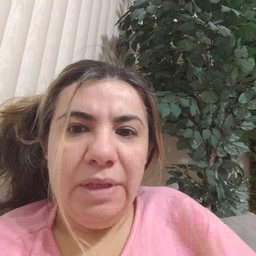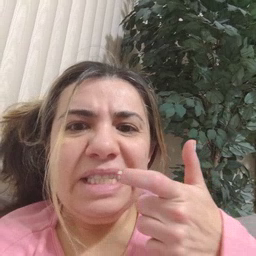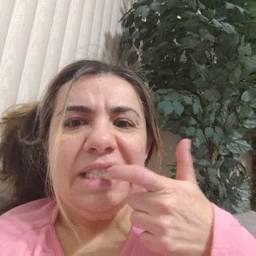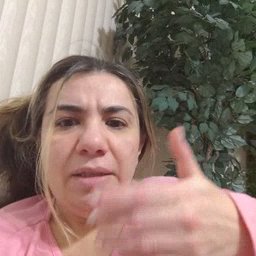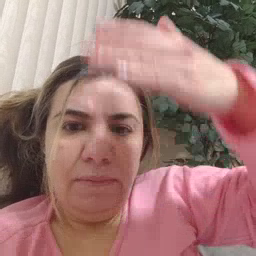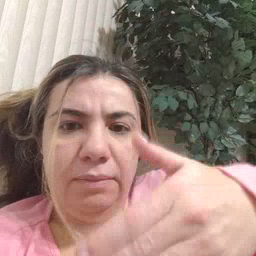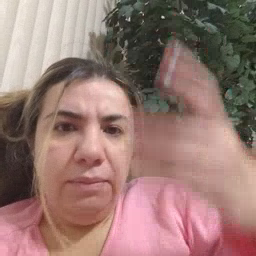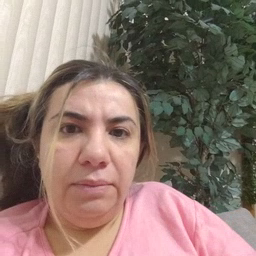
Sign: glasswindow